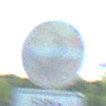
Verkehrszeichen: VerbotDerEinfahrt
Zusatzzeichen unten: SonstigeFahrzeugePersonengruppenFrei4
Umgebung: Outdoor, Suburban
Tageszeit: MorningAfternoon
Wetter: PartlyCloudy
Licht: Natural
Jahreszeit: NotSpecified
Kontrast: HighContrast